Brain MRI, t2w sequence, axial 2D slice.
Patient: age 27, sex F, weight 90 kg, height 1.9 m
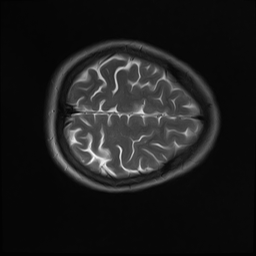